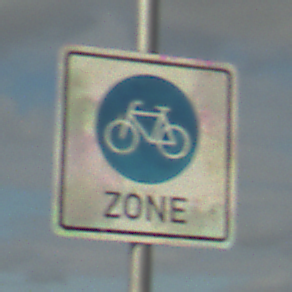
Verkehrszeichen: BeginnFahrradzone
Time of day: MorningAfternoon
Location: Outdoor (RoadRail)
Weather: PartlyCloudy
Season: NotSpecified
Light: Natural